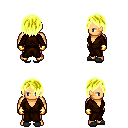
a pixel art fantasy rpg character, male body template, human, tanned skin, brown robe, magenta pants, gold bangs hairstyle, gold gloves, gray slippers, four views (front, back, left, right), 2x2 character sprite sheet, small pixel art, hard edges, no anti-aliasing